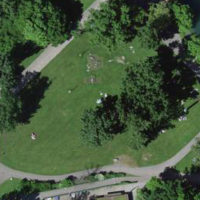
EUNIS habitat code: 55
Species observed at this site:
Certhia brachydactyla
Tachybaptus ruficollis
Corvus corone
Podiceps cristatus
Fulica atra
Alcedo atthis
Limosa lapponica
Chroicocephalus ridibundus
Phylloscopus collybita
Larus michahellis
Gallinula chloropus
Cygnus olor
Gavia immer
Erithacus rubecula
Columba livia
Ficedula hypoleuca
Motacilla cinerea
Anas platyrhynchos
Chloris chloris
Aythya ferina
Larus canus
Corvus frugilegus
Troglodytes troglodytes
Aythya fuligula
Passer domesticus
Coloeus monedula
Mareca penelope
Columba palumbus
Turdus merula
Phalacrocorax carbo
Mareca strepera
Parus major
Mergus merganser
Arenaria interpres
Motacilla alba